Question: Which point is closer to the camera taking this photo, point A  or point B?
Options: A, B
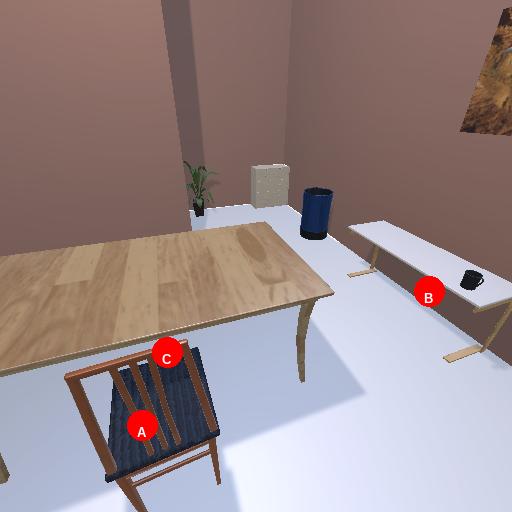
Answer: A